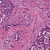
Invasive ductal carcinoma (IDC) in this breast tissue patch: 0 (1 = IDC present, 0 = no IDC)